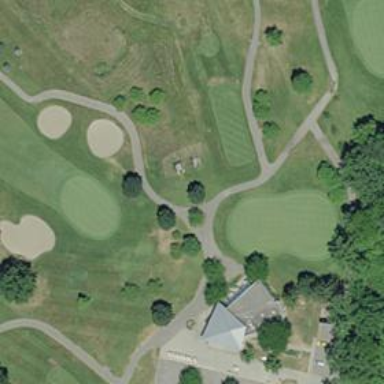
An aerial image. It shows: Golf cartpath that is also road path.